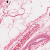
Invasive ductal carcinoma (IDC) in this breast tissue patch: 0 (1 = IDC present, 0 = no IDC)